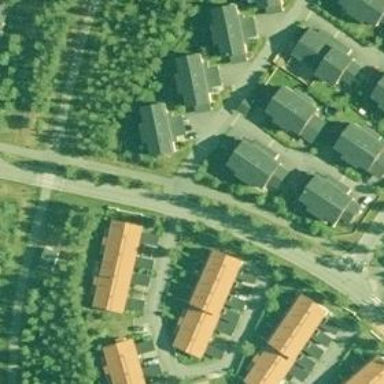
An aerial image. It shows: Living street.